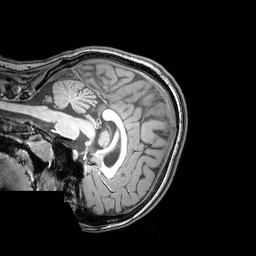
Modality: T1w
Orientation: sagittal
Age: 21
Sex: female
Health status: healthy
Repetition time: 0.081 s
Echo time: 0.037 s